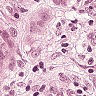
Metastatic tissue present: yes